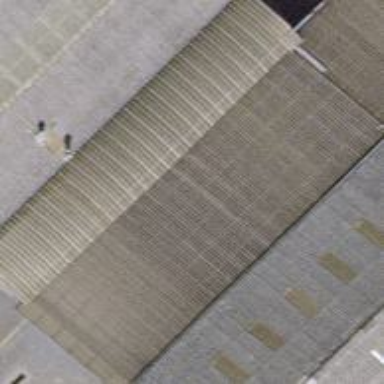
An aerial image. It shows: View of roof of building.